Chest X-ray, AP view. Patient: 60 years old, sex M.
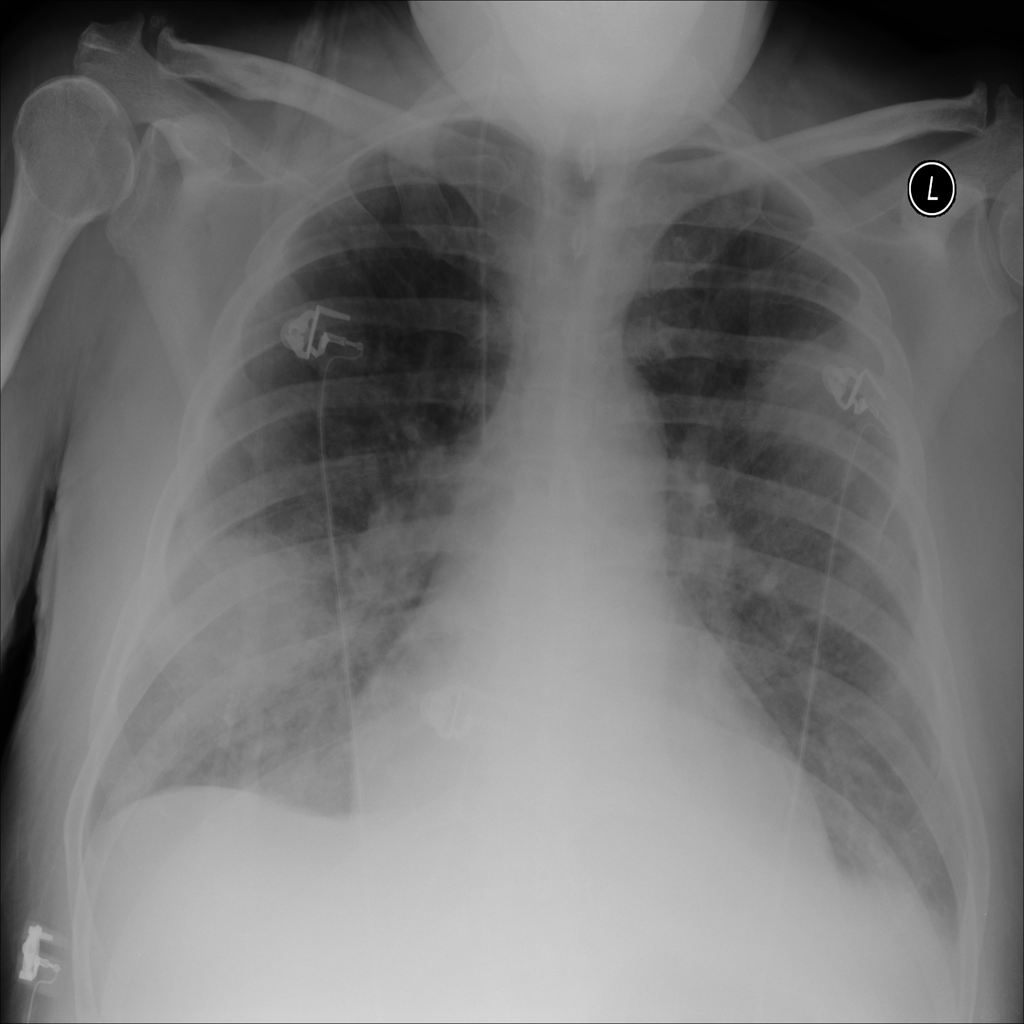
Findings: Mass